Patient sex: M
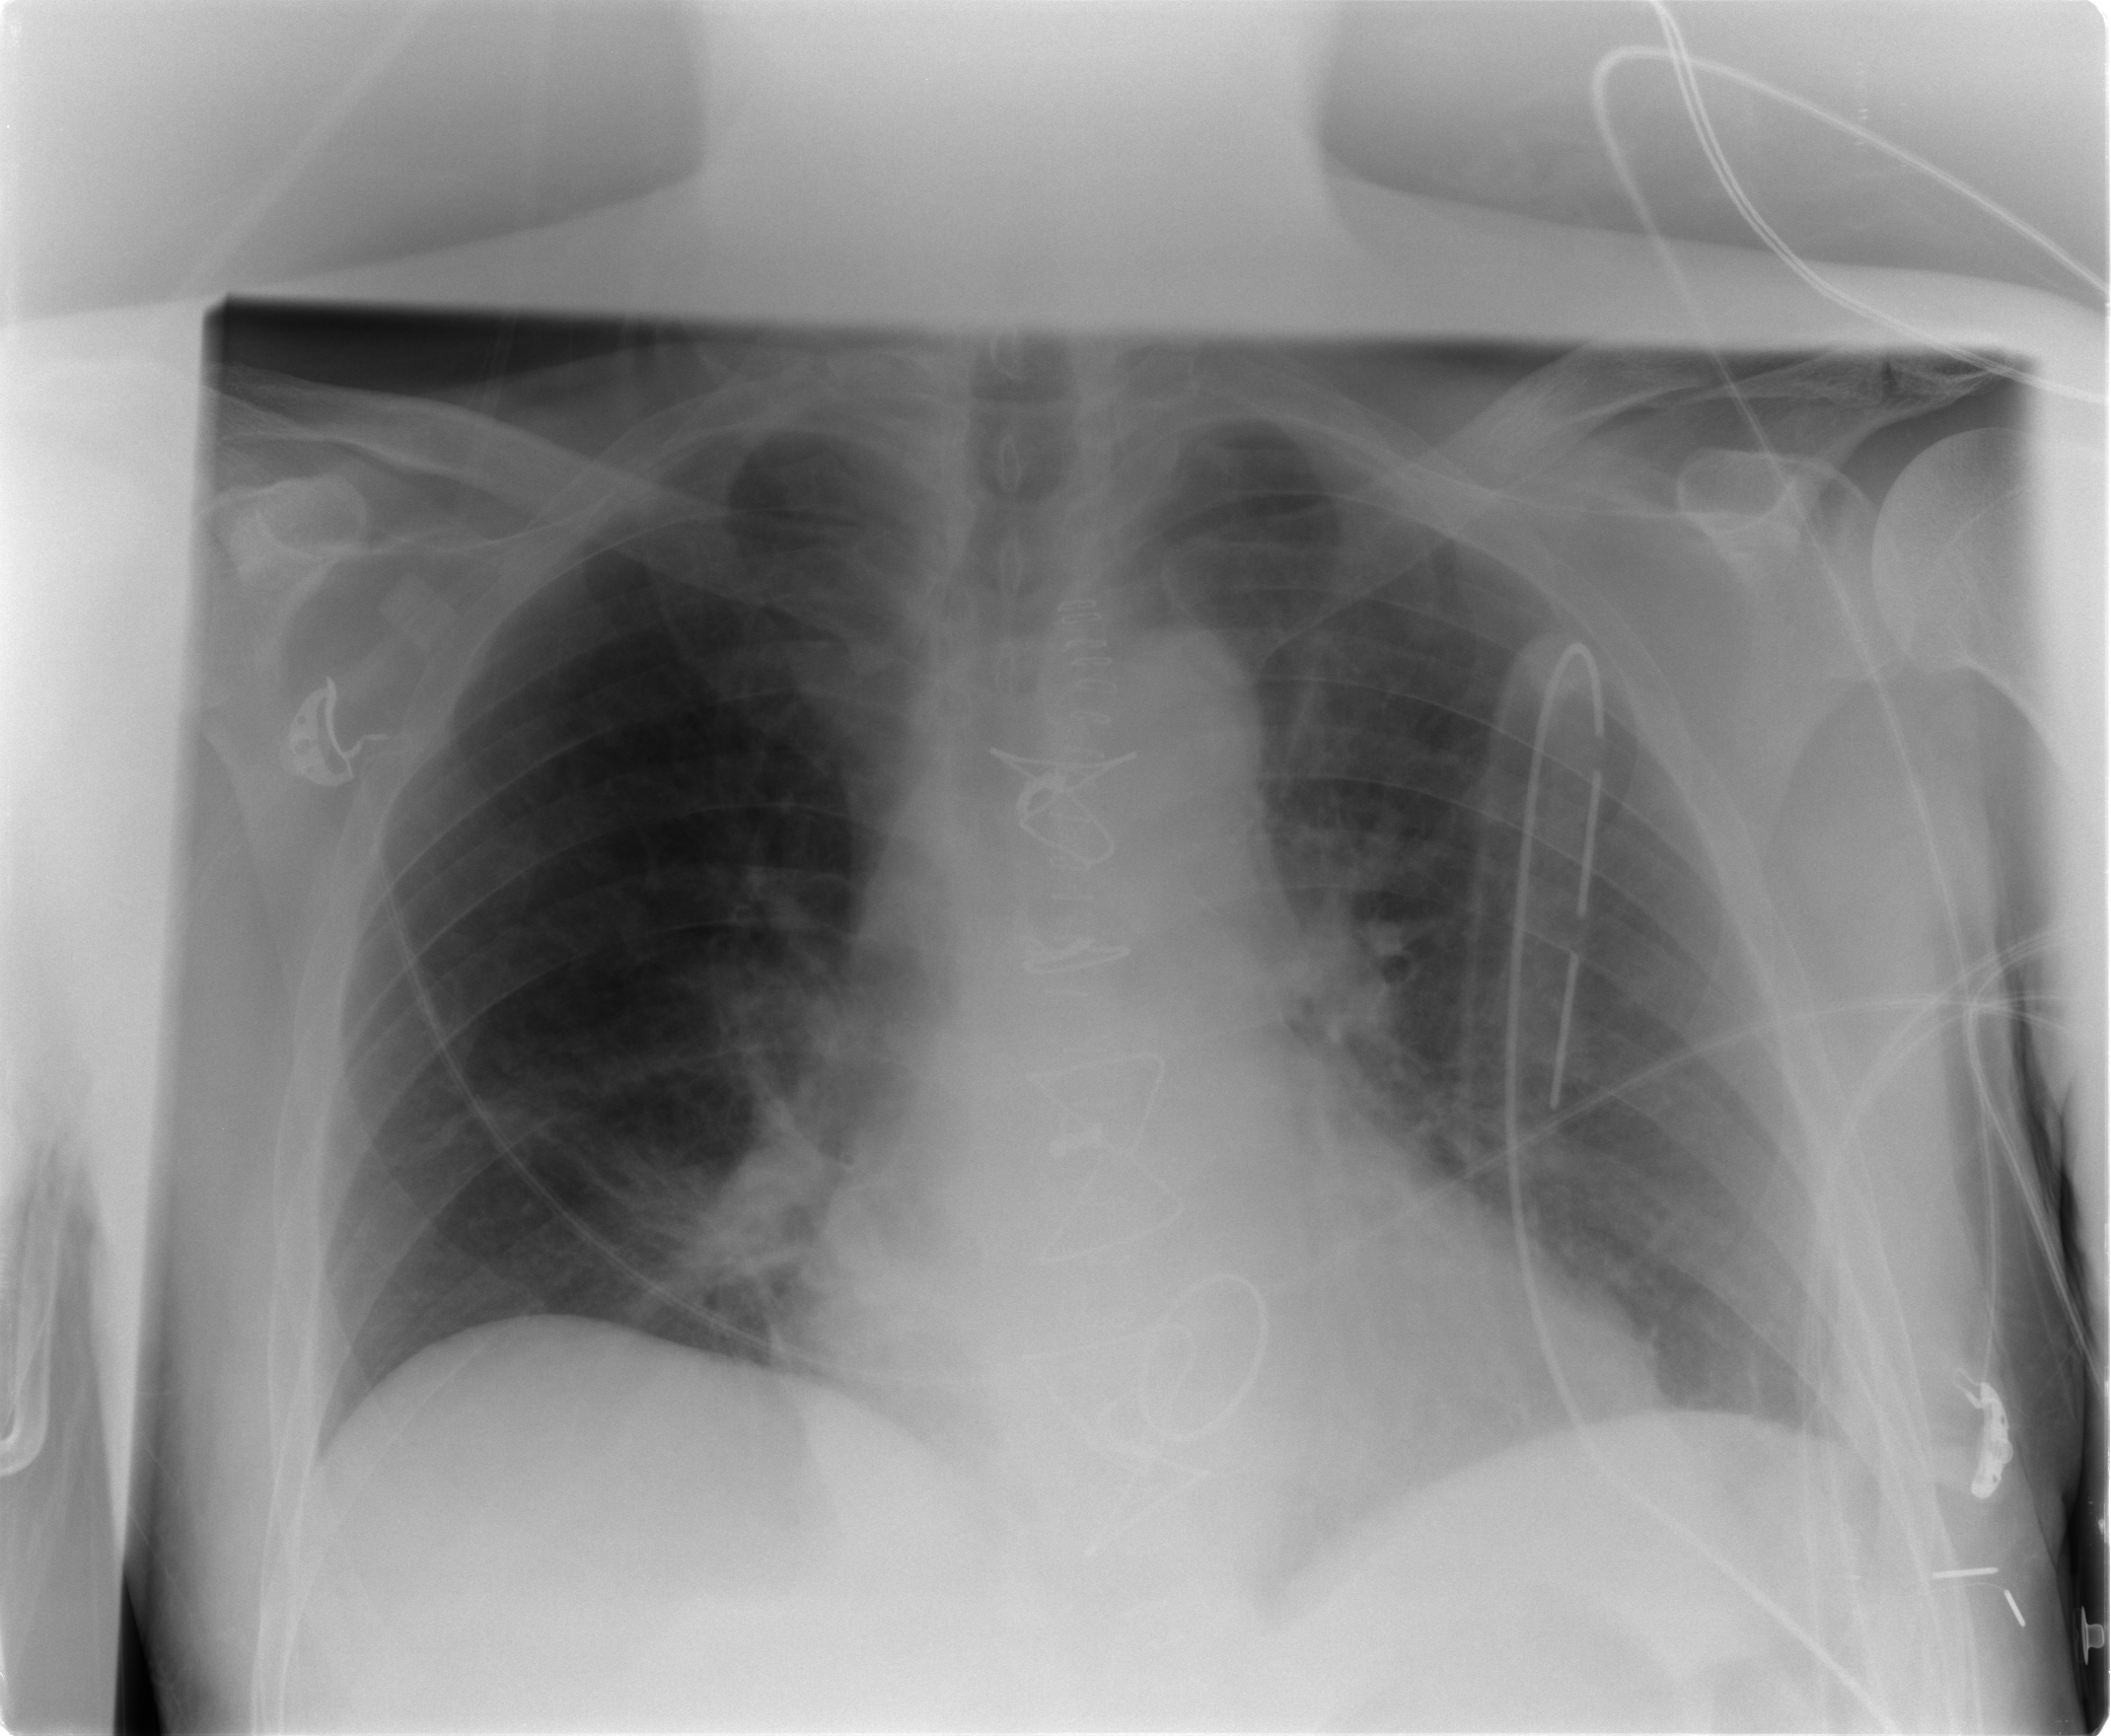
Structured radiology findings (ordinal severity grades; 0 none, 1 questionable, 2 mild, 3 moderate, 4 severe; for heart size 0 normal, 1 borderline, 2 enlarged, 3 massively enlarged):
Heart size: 2
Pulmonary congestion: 2
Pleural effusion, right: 0
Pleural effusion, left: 0
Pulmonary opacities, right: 0
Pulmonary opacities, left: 1
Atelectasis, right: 2
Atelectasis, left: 2